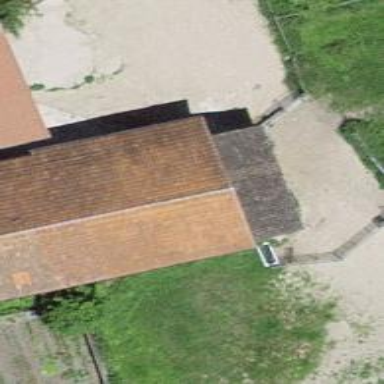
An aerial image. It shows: Farm auxiliary building.